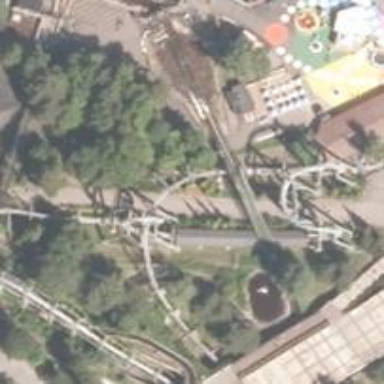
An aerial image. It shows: Miniature railway attraction with roller coaster.